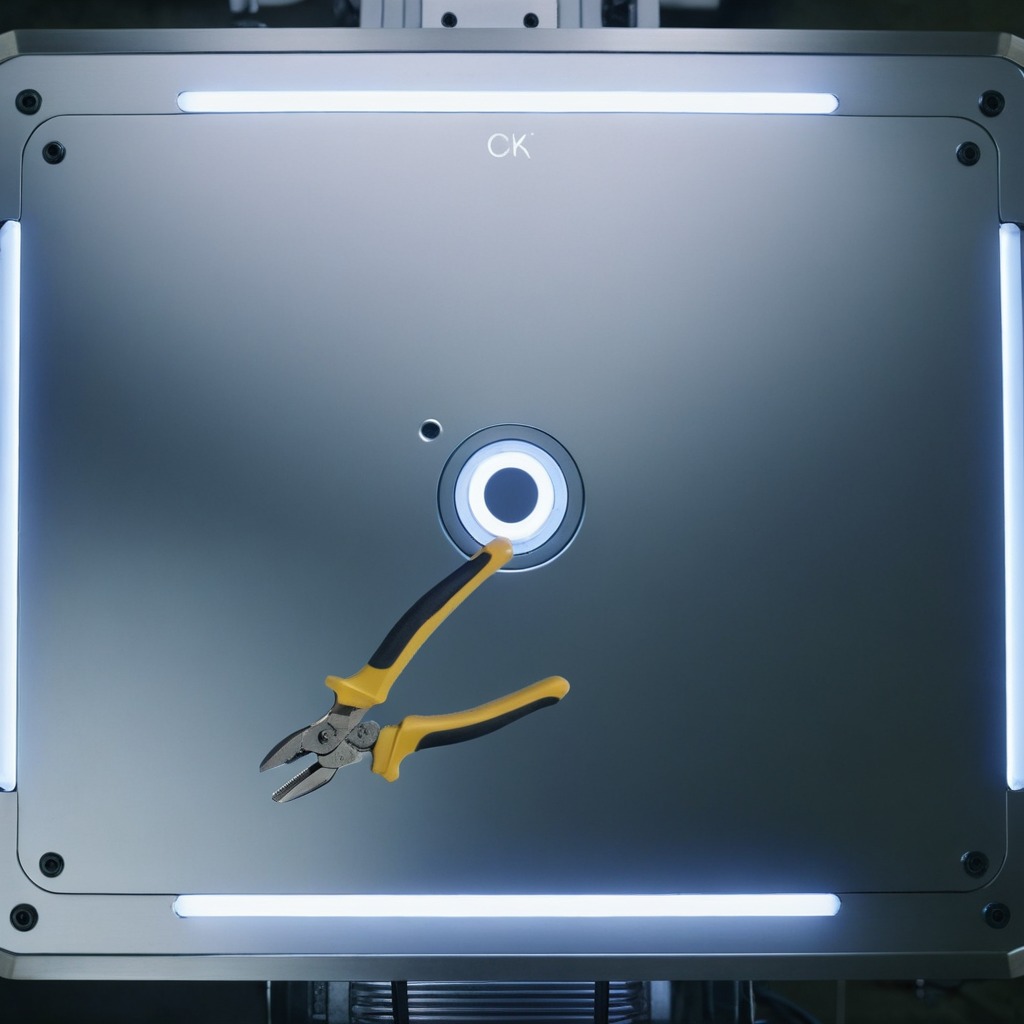
A plier is lying on a metal table in a machine shop under fluorescent lights.